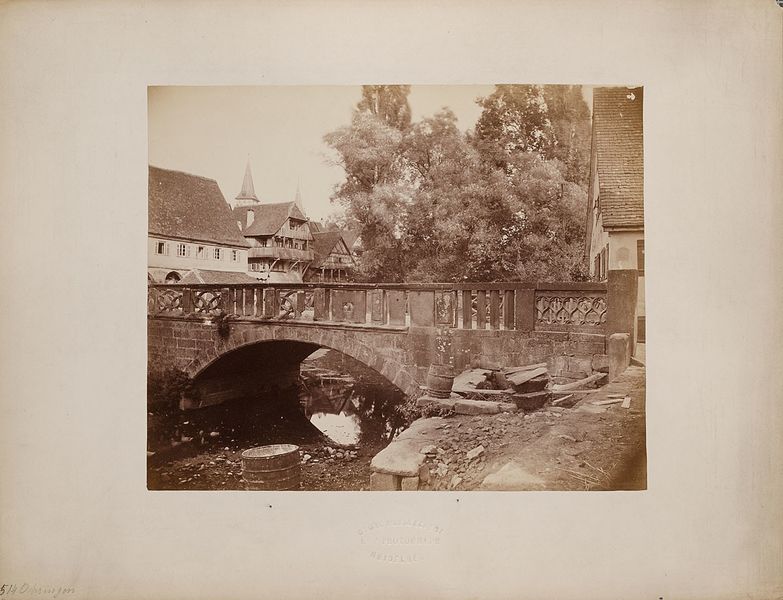
Titel: Öhringen
Künstler: Georg Maria Eckert
Standort: Hamburg
Institution: Museum für Kunst und Gewerbe Hamburg
Schlagwörter: stadt, architektur, ort, dorf, foto, fotografie, photographie, stadtansicht, photo, viadukt, architekturfotografie, albumin, lichtbild, architekturphotographie, bildwerke, angewandte und bildende kunst, hessische systematik, schwarzweißpositivverfahren, silbersalzverfahren, schwarzweißfotografie, albuminpapier, brücke, aquädukt